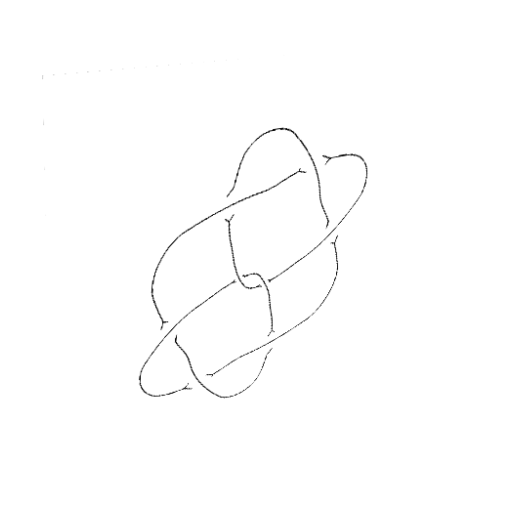
Crossing number: 8